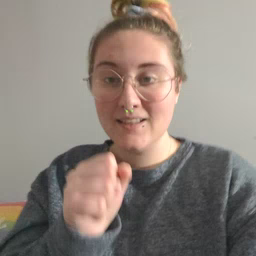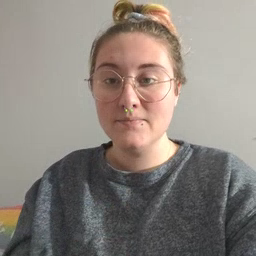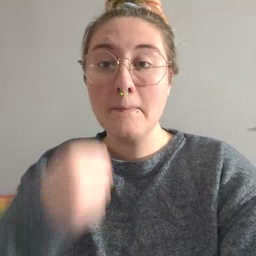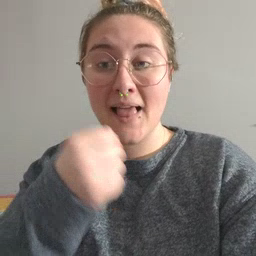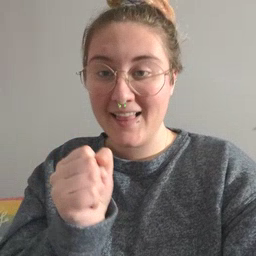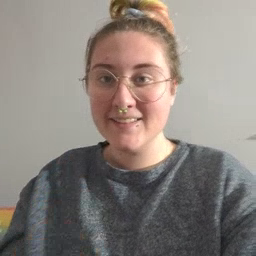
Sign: make